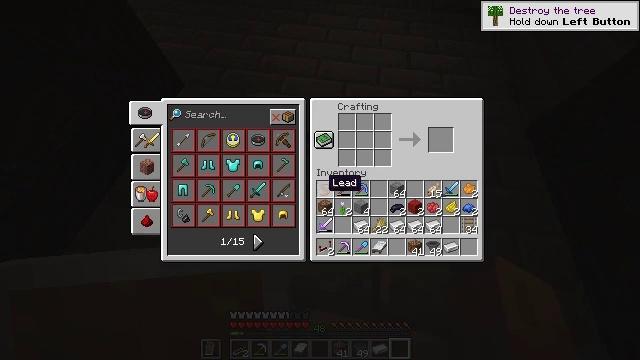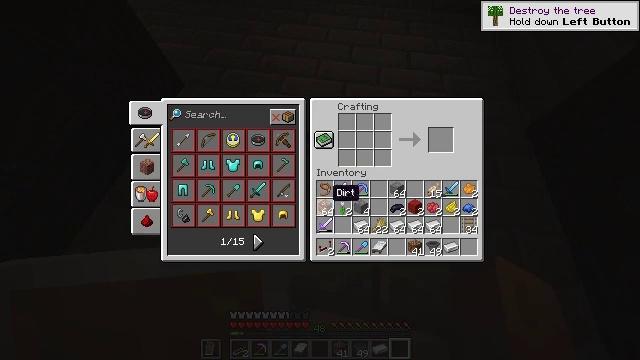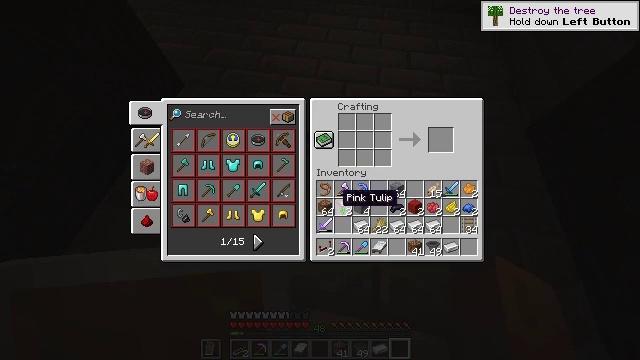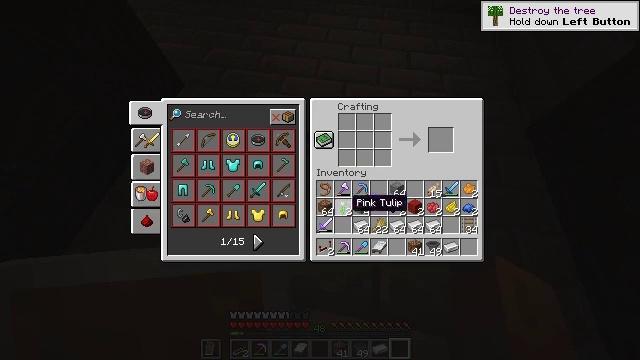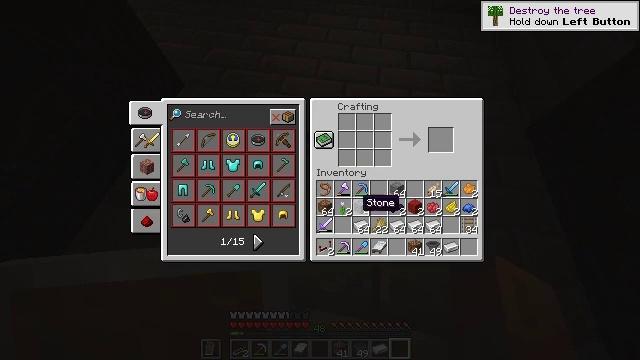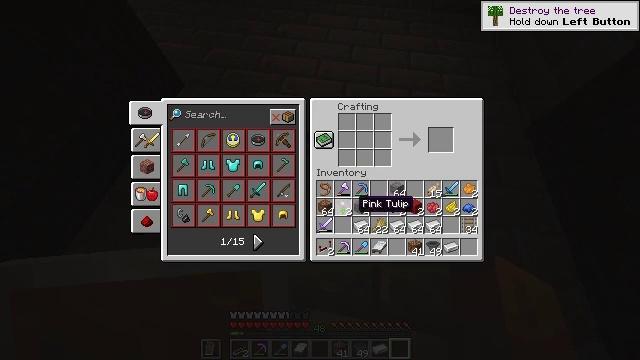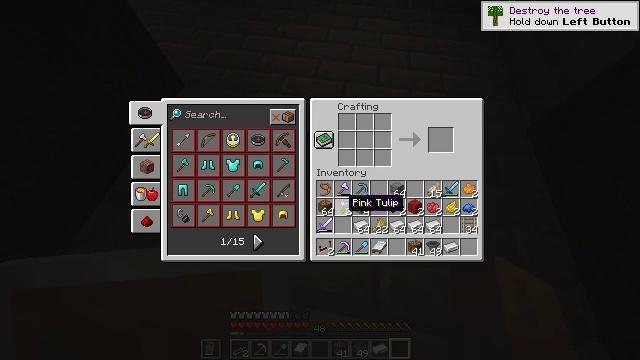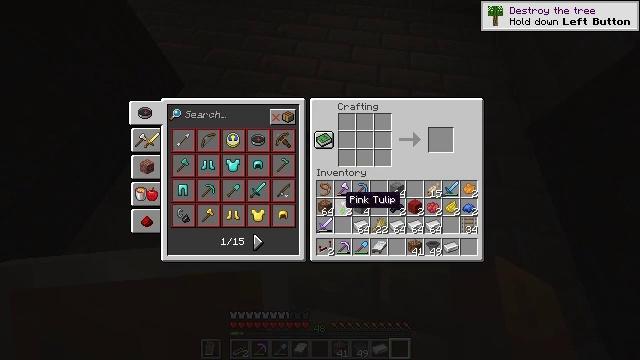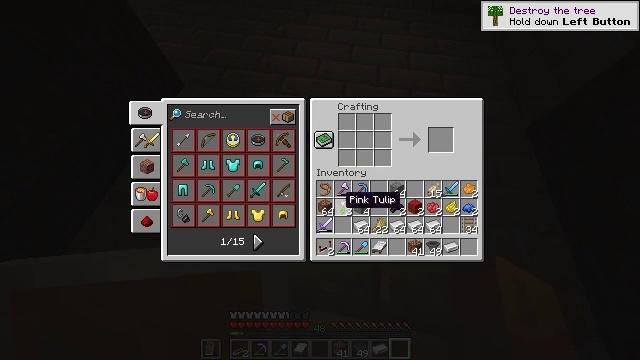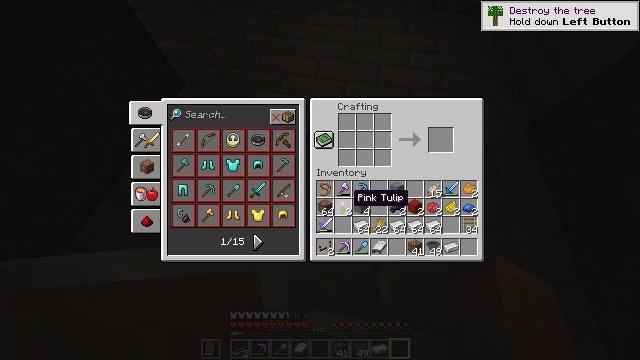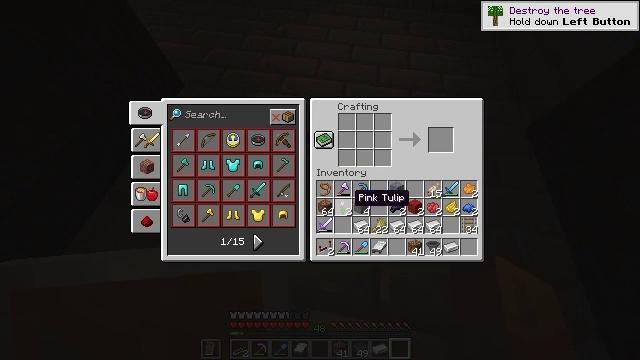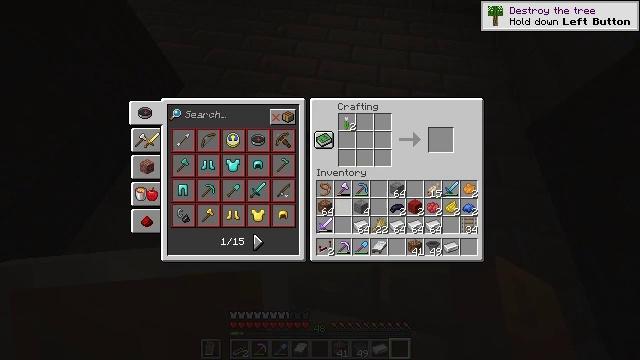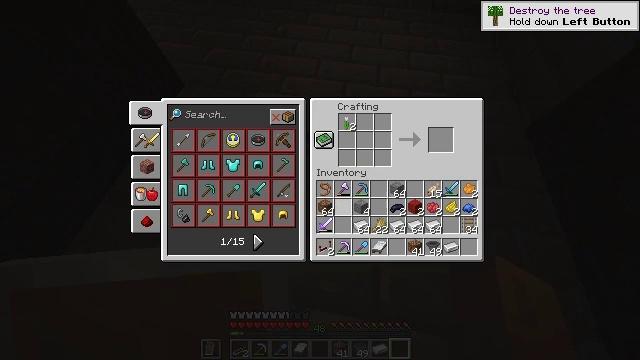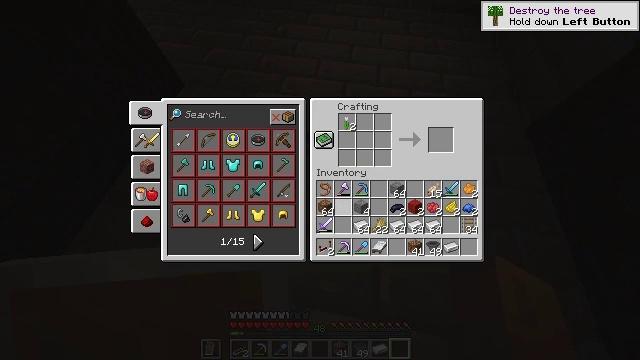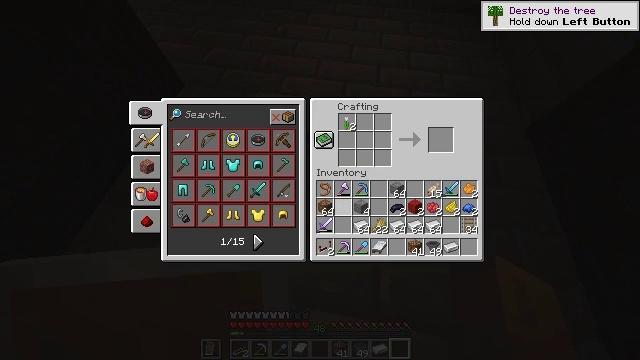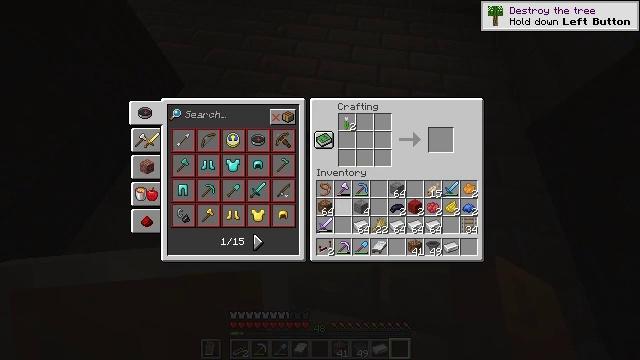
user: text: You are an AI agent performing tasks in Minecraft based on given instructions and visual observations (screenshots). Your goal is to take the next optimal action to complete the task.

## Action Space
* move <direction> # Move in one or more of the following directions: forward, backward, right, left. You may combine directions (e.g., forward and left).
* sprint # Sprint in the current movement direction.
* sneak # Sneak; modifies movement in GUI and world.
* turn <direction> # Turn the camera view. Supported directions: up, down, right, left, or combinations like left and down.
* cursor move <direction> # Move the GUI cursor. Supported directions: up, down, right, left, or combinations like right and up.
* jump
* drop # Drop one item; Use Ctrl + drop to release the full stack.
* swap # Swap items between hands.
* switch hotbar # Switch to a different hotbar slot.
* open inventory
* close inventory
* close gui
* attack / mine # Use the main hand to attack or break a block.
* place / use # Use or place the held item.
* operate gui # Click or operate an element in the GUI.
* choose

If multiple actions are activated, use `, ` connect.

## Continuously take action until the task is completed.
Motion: motion action
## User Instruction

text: Get magenta dye from the crafting table.
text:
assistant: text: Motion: sneak, cursor move down
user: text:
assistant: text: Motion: sneak, cursor move right
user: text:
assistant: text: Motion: sneak, cursor move right
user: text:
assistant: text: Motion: sneak, cursor move right
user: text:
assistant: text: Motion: sneak
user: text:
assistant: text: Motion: sneak, cursor move left
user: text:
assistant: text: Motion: sneak
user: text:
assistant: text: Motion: sneak
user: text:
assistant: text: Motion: sneak, cursor move right
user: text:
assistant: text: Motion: sneak
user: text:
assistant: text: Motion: sneak, choose
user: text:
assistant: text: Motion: sneak, choose
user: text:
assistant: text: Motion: sneak
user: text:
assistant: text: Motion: sneak
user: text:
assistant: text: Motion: sneak
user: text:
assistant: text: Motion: sneak
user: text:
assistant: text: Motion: sneak
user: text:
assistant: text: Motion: sneak
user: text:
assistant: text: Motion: sneak
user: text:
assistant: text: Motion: sneak
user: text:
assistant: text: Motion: sneak
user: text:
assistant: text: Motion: sneak, cursor move right and up
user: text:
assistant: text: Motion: cursor move right and up
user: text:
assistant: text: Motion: cursor move right
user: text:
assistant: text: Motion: cursor move right
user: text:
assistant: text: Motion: no_op
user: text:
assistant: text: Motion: no_op
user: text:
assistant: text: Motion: no_op
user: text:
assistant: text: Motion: no_op
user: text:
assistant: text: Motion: no_op